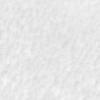
Label: no_change